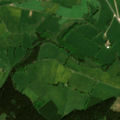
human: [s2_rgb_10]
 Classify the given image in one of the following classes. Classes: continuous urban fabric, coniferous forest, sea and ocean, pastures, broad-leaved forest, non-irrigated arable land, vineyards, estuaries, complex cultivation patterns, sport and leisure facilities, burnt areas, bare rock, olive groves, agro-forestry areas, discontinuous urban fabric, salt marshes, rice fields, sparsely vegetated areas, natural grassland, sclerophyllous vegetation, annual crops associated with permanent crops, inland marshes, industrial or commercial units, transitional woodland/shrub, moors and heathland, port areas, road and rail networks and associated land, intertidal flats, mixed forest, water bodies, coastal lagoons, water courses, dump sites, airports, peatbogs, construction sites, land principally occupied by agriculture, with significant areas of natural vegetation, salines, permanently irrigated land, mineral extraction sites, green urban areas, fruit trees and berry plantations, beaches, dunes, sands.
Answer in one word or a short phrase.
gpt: pastures, coniferous forest